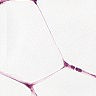
Metastatic tissue present: no